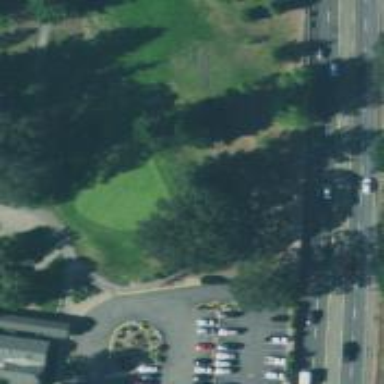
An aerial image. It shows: Path for golf carts.